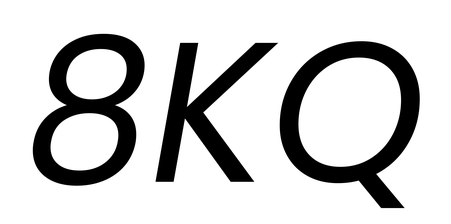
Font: Poppins-Italic